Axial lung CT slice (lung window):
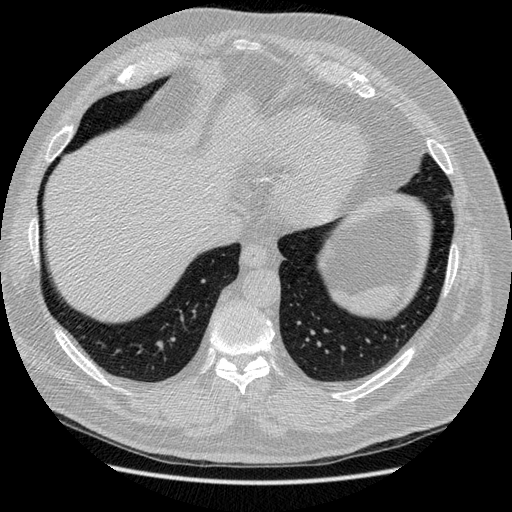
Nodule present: no